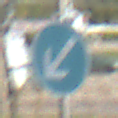
Verkehrszeichen: VorgeschriebeneVorbeifahrtLinks
Umgebung: Outdoor, Special
Tageszeit: MorningAfternoon
Wetter: Clear
Licht: Natural
Jahreszeit: NotSpecified
Kontrast: HighContrast